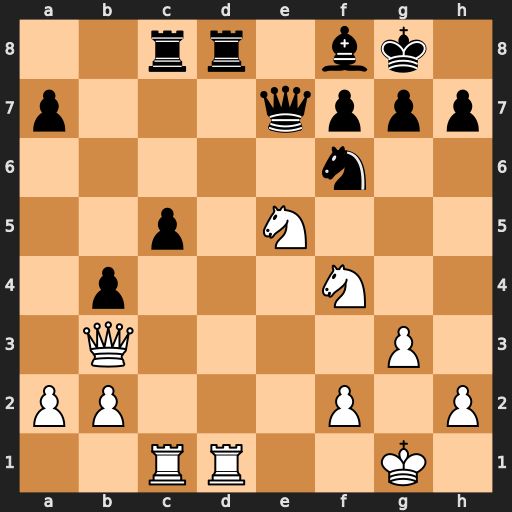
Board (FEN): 2rr1bk1/p3qppp/5n2/2p1N3/1p3N2/1Q4P1/PP3P1P/2RR2K1
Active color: w
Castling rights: -
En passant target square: -
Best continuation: Rxd8 Rxd8 Nc6 Qe8 Nxd8